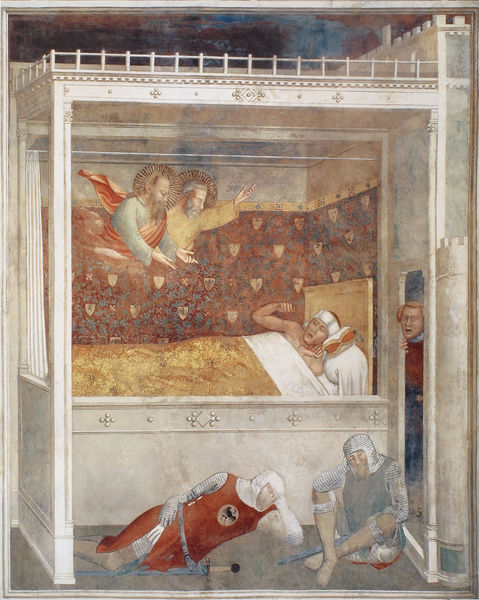
Titel: Kapelle der Bardi di Vernio: Szenen aus dem Leben des hl. Silvester
Künstler: Maso di Banco
Standort: Florenz, S. Croce, Kapelle der Bardi di Vernio (EU - I - Toskana)
Schlagwörter: adler, gott, himmel, mann, schlaf, tür, zeichnung, haus, architektur, vorhang, decke, engel, liegen, schlafen, schlafend, soldaten, tapete, bett, liegend, schwert, soldat, ritter, wappen, jesus, kranker, mittelalter, müde, erscheinung, baldachin, überraschung